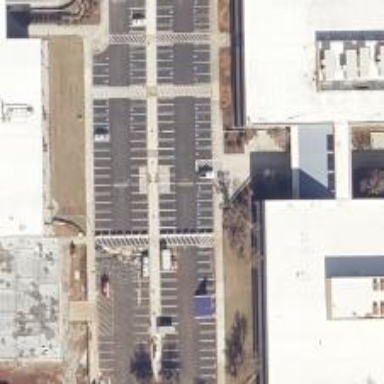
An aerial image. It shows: Parking space.